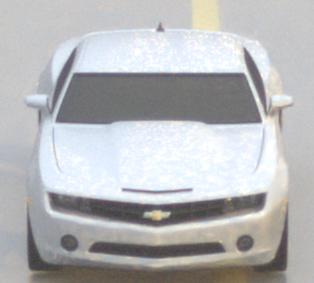
Make: Chevrolet
Model: Camaro Cabriolet 6.2 V8
Detailed model: Camaro (V) Coupé
Model produced from: 2011/09
Model produced until: 2014/02
Doors: 2
Color: white
Road condition: wet road
Daytime: sunrise or sunset
Contrast: low contrast